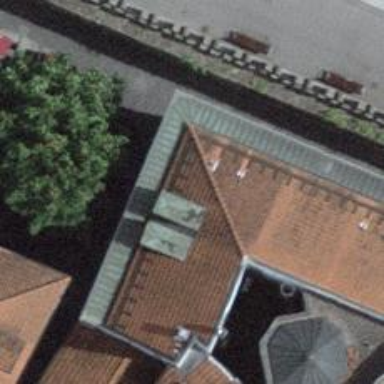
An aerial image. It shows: Bar.